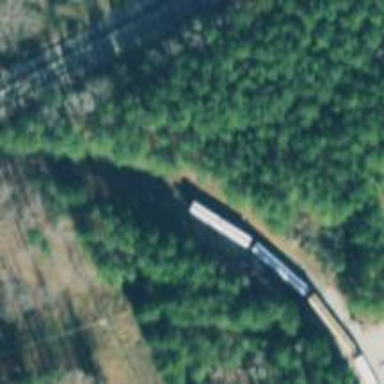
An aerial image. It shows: Rail spur service.